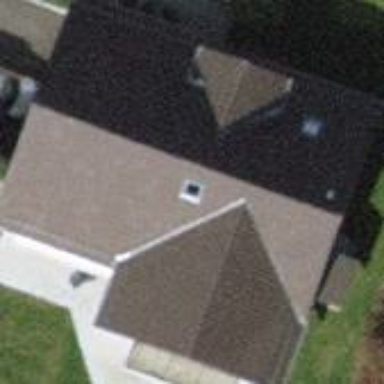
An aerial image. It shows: Detached building with gabled roof.